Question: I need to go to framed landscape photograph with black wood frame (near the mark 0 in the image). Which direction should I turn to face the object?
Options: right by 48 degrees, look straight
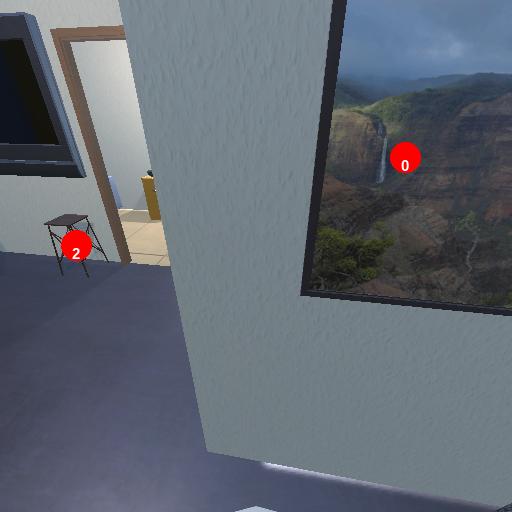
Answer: right by 48 degrees